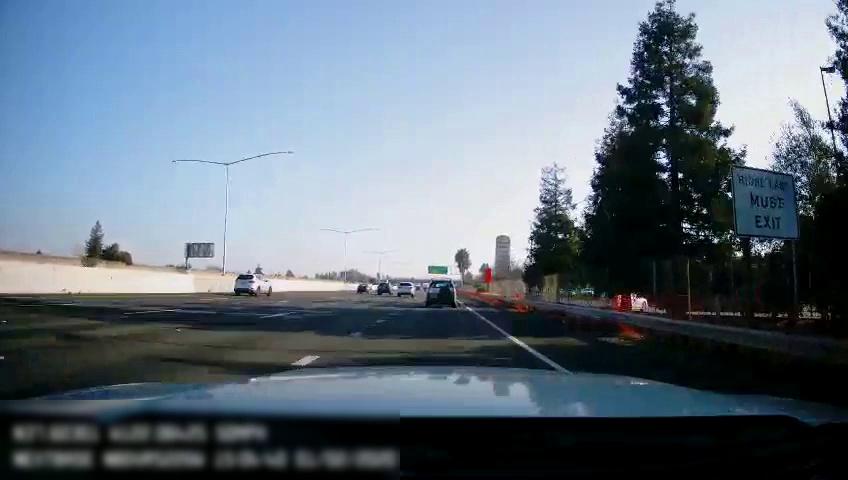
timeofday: Day
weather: Sunny
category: Drivable Space
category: Vehicles | SUV
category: Vehicles | SUV
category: Vehicles | SUV
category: Vehicles | Car
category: Vehicles | SUV
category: Lanes | Current Lane
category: Lanes | Alternate Lane
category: Lanes | Alternate Lane
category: Lanes | Alternate Lane
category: Lanes | Alternate Lane
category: Traffic | Signs
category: Traffic | Signs